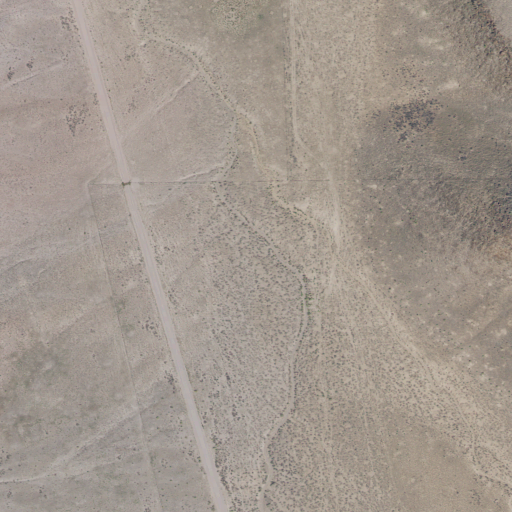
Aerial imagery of valley in Utah named Long Valley containing shrub, low intensity development, open development, and evergreen forest